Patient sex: M
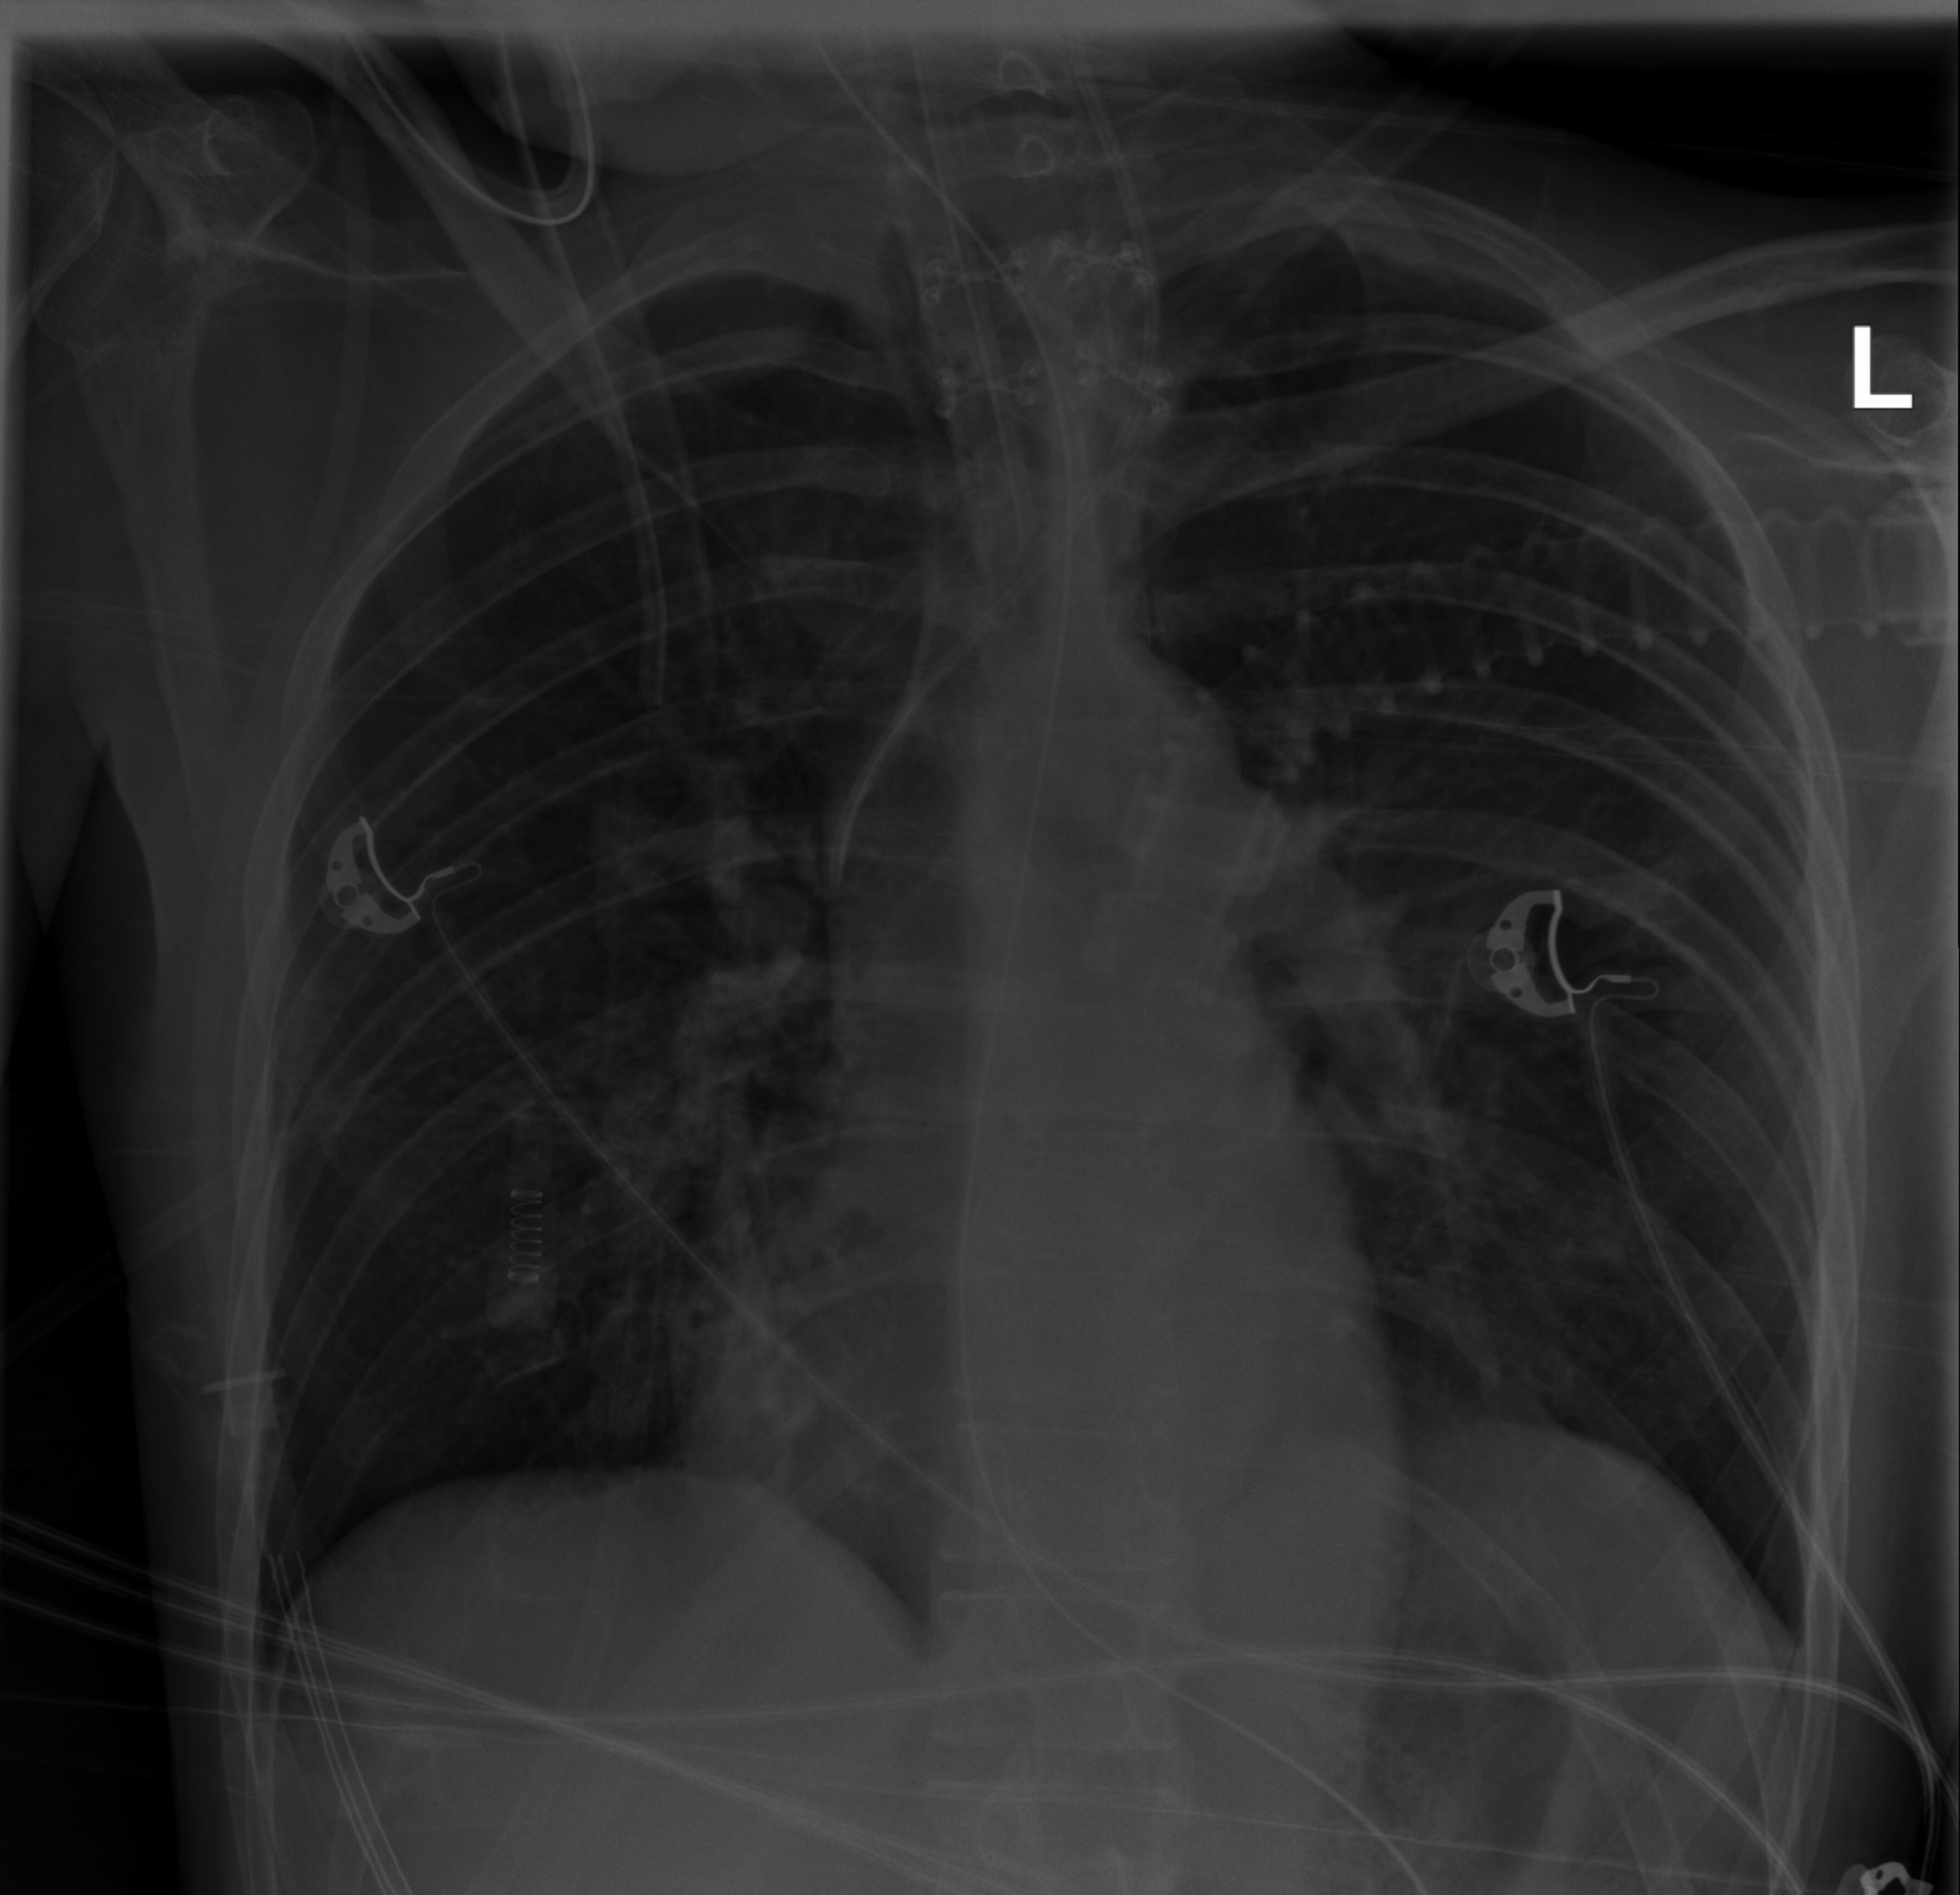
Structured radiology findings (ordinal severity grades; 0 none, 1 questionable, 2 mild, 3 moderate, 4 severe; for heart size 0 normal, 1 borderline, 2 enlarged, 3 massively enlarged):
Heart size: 0
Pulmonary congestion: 0
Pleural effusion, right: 0
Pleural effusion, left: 0
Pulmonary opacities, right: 2
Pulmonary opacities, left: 0
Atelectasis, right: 0
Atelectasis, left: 0